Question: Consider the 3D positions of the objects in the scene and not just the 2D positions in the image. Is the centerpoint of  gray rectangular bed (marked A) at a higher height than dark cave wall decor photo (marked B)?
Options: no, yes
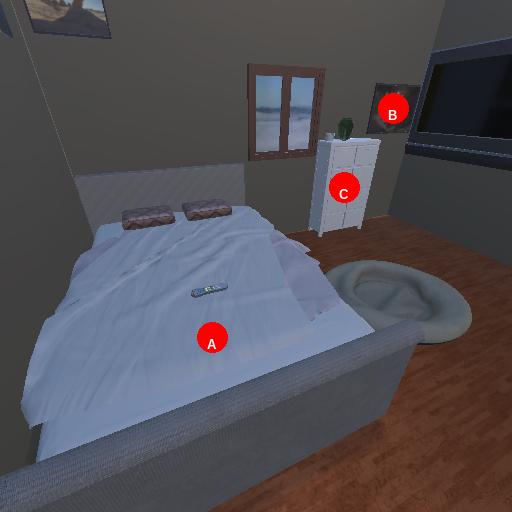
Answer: no